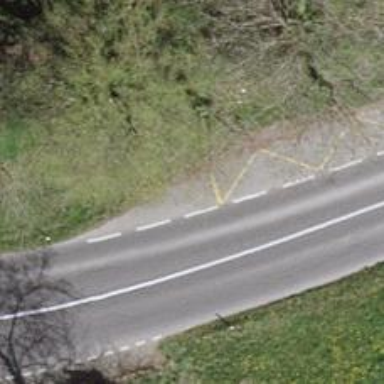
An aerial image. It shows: Bus stop along the road.